Question: What is the reading of this measurement?
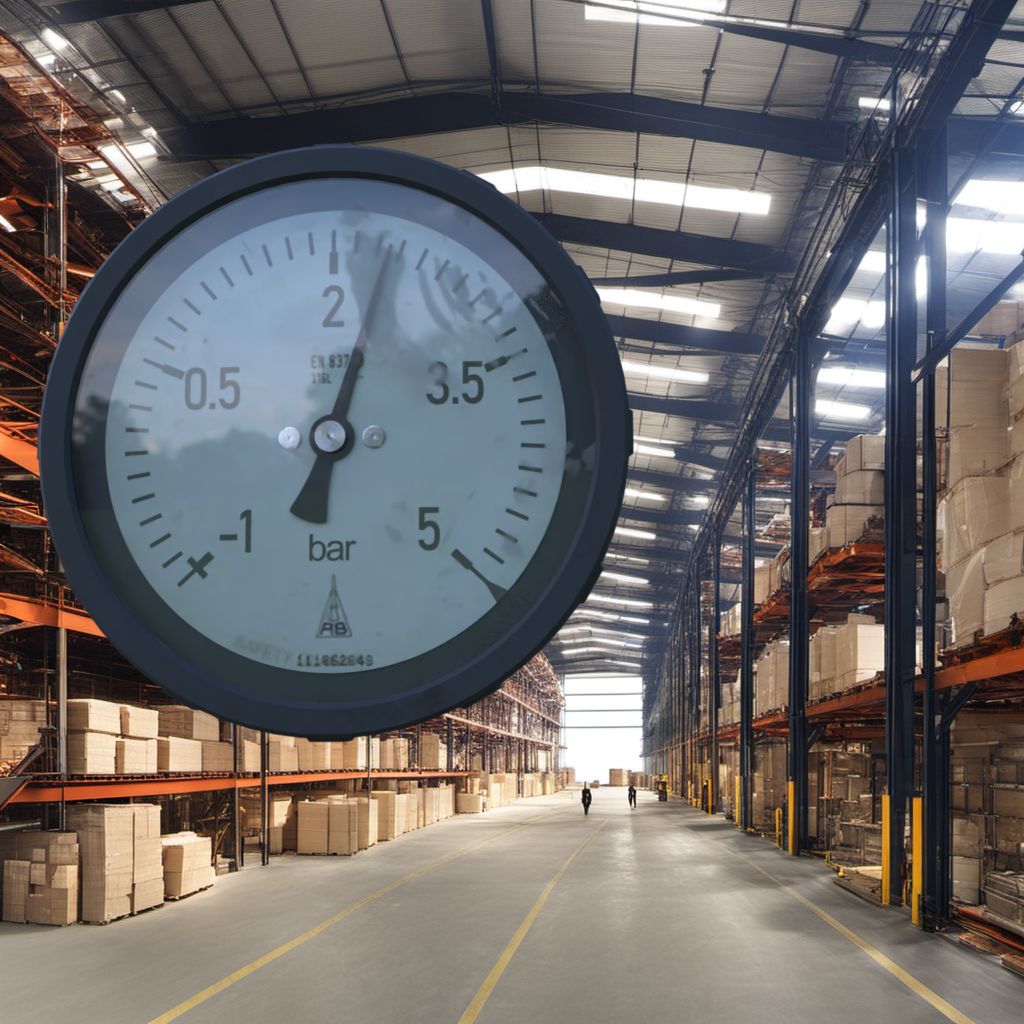
Answer: The result is 2.38
Question: What is the reading range of the measurement in the image?
Answer: The range is from -1 to 5
Question: What is the minimum and maximum reading range of the measurement in the image?
Answer: The minimum value is -1 and the maximum value is 5